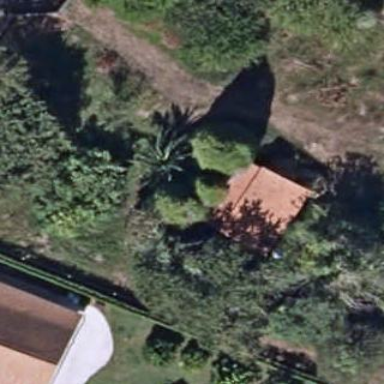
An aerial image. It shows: Simple and straightforward house.